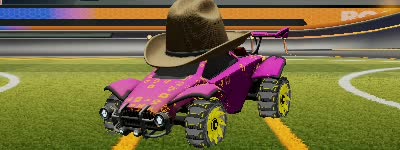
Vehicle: octane